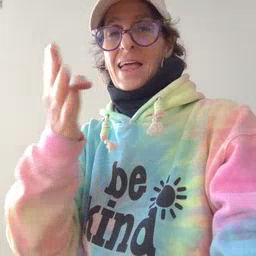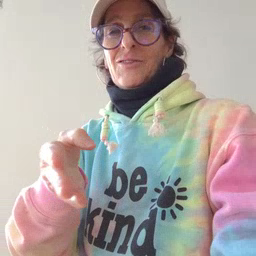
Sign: after